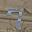
Label: 7